Interaction volume radius: 10 \u00c5
Interaction volume height: 35 \u00c5
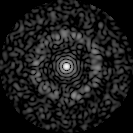
Disorder parameter: 0.845